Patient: sex M, age 55
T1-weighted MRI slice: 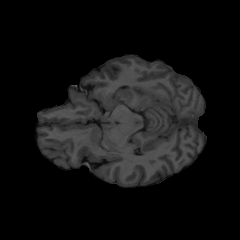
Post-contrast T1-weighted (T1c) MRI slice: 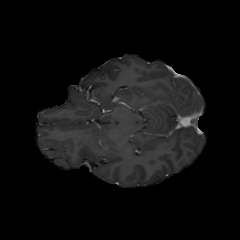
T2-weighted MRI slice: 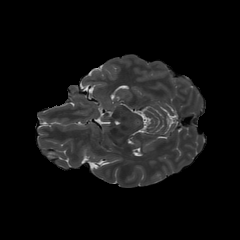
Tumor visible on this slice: no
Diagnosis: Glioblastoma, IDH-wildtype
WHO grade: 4